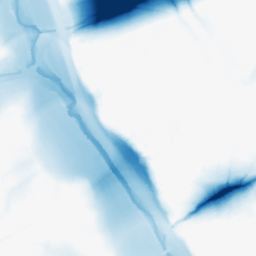
Category: morphological
Decomposition family: morphological
Decomposition parameters: operation: closing
size: 50
Upsampling method: bspline
Upsampling parameters: scale: 4
Upsampling scale: 4